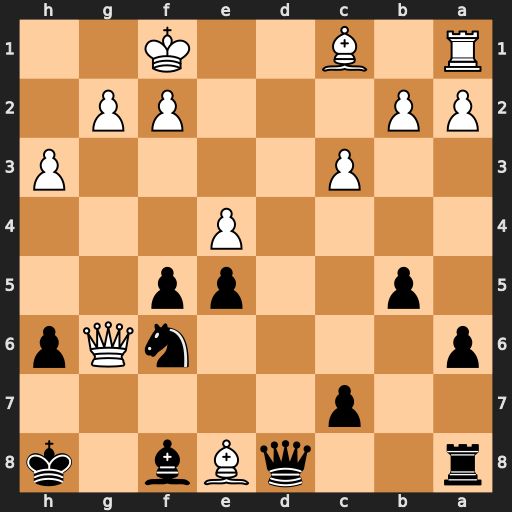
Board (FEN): r2qBb1k/2p5/p4nQp/1p2pp2/4P3/2P4P/PP3PP1/R1B2K2
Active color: b
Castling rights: -
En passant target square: -
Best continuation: Qd1#